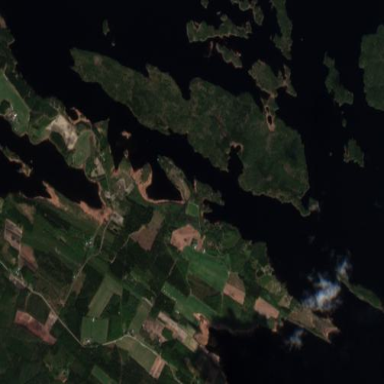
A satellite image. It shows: Island covered with woodland.